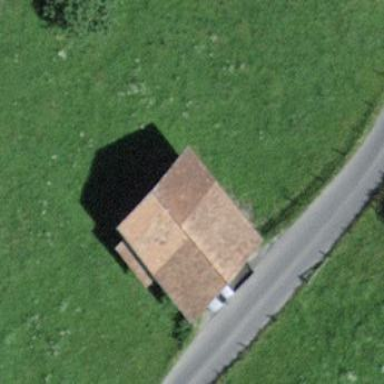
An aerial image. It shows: Barn.